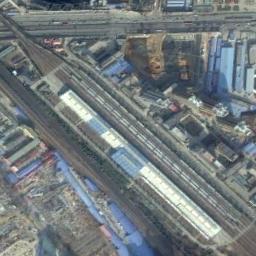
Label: railway_station